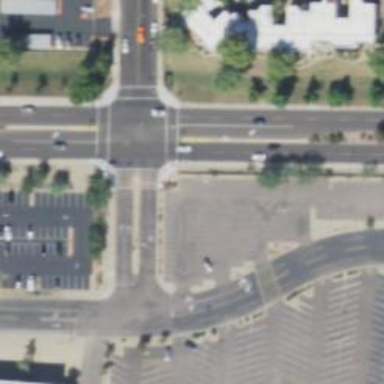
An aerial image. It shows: Solid stop line on the road marking.